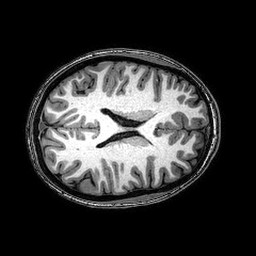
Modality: T1w
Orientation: axial
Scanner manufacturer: philips
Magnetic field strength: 3 T
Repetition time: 0.008151 s
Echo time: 0.00374 s